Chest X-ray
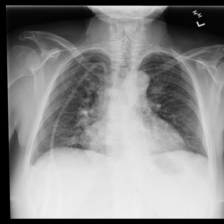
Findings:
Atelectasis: negative
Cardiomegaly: positive
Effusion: positive
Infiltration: positive
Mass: negative
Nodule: negative
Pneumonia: negative
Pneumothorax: negative
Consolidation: negative
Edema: negative
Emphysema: negative
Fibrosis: negative
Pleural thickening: negative
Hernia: negative